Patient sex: M
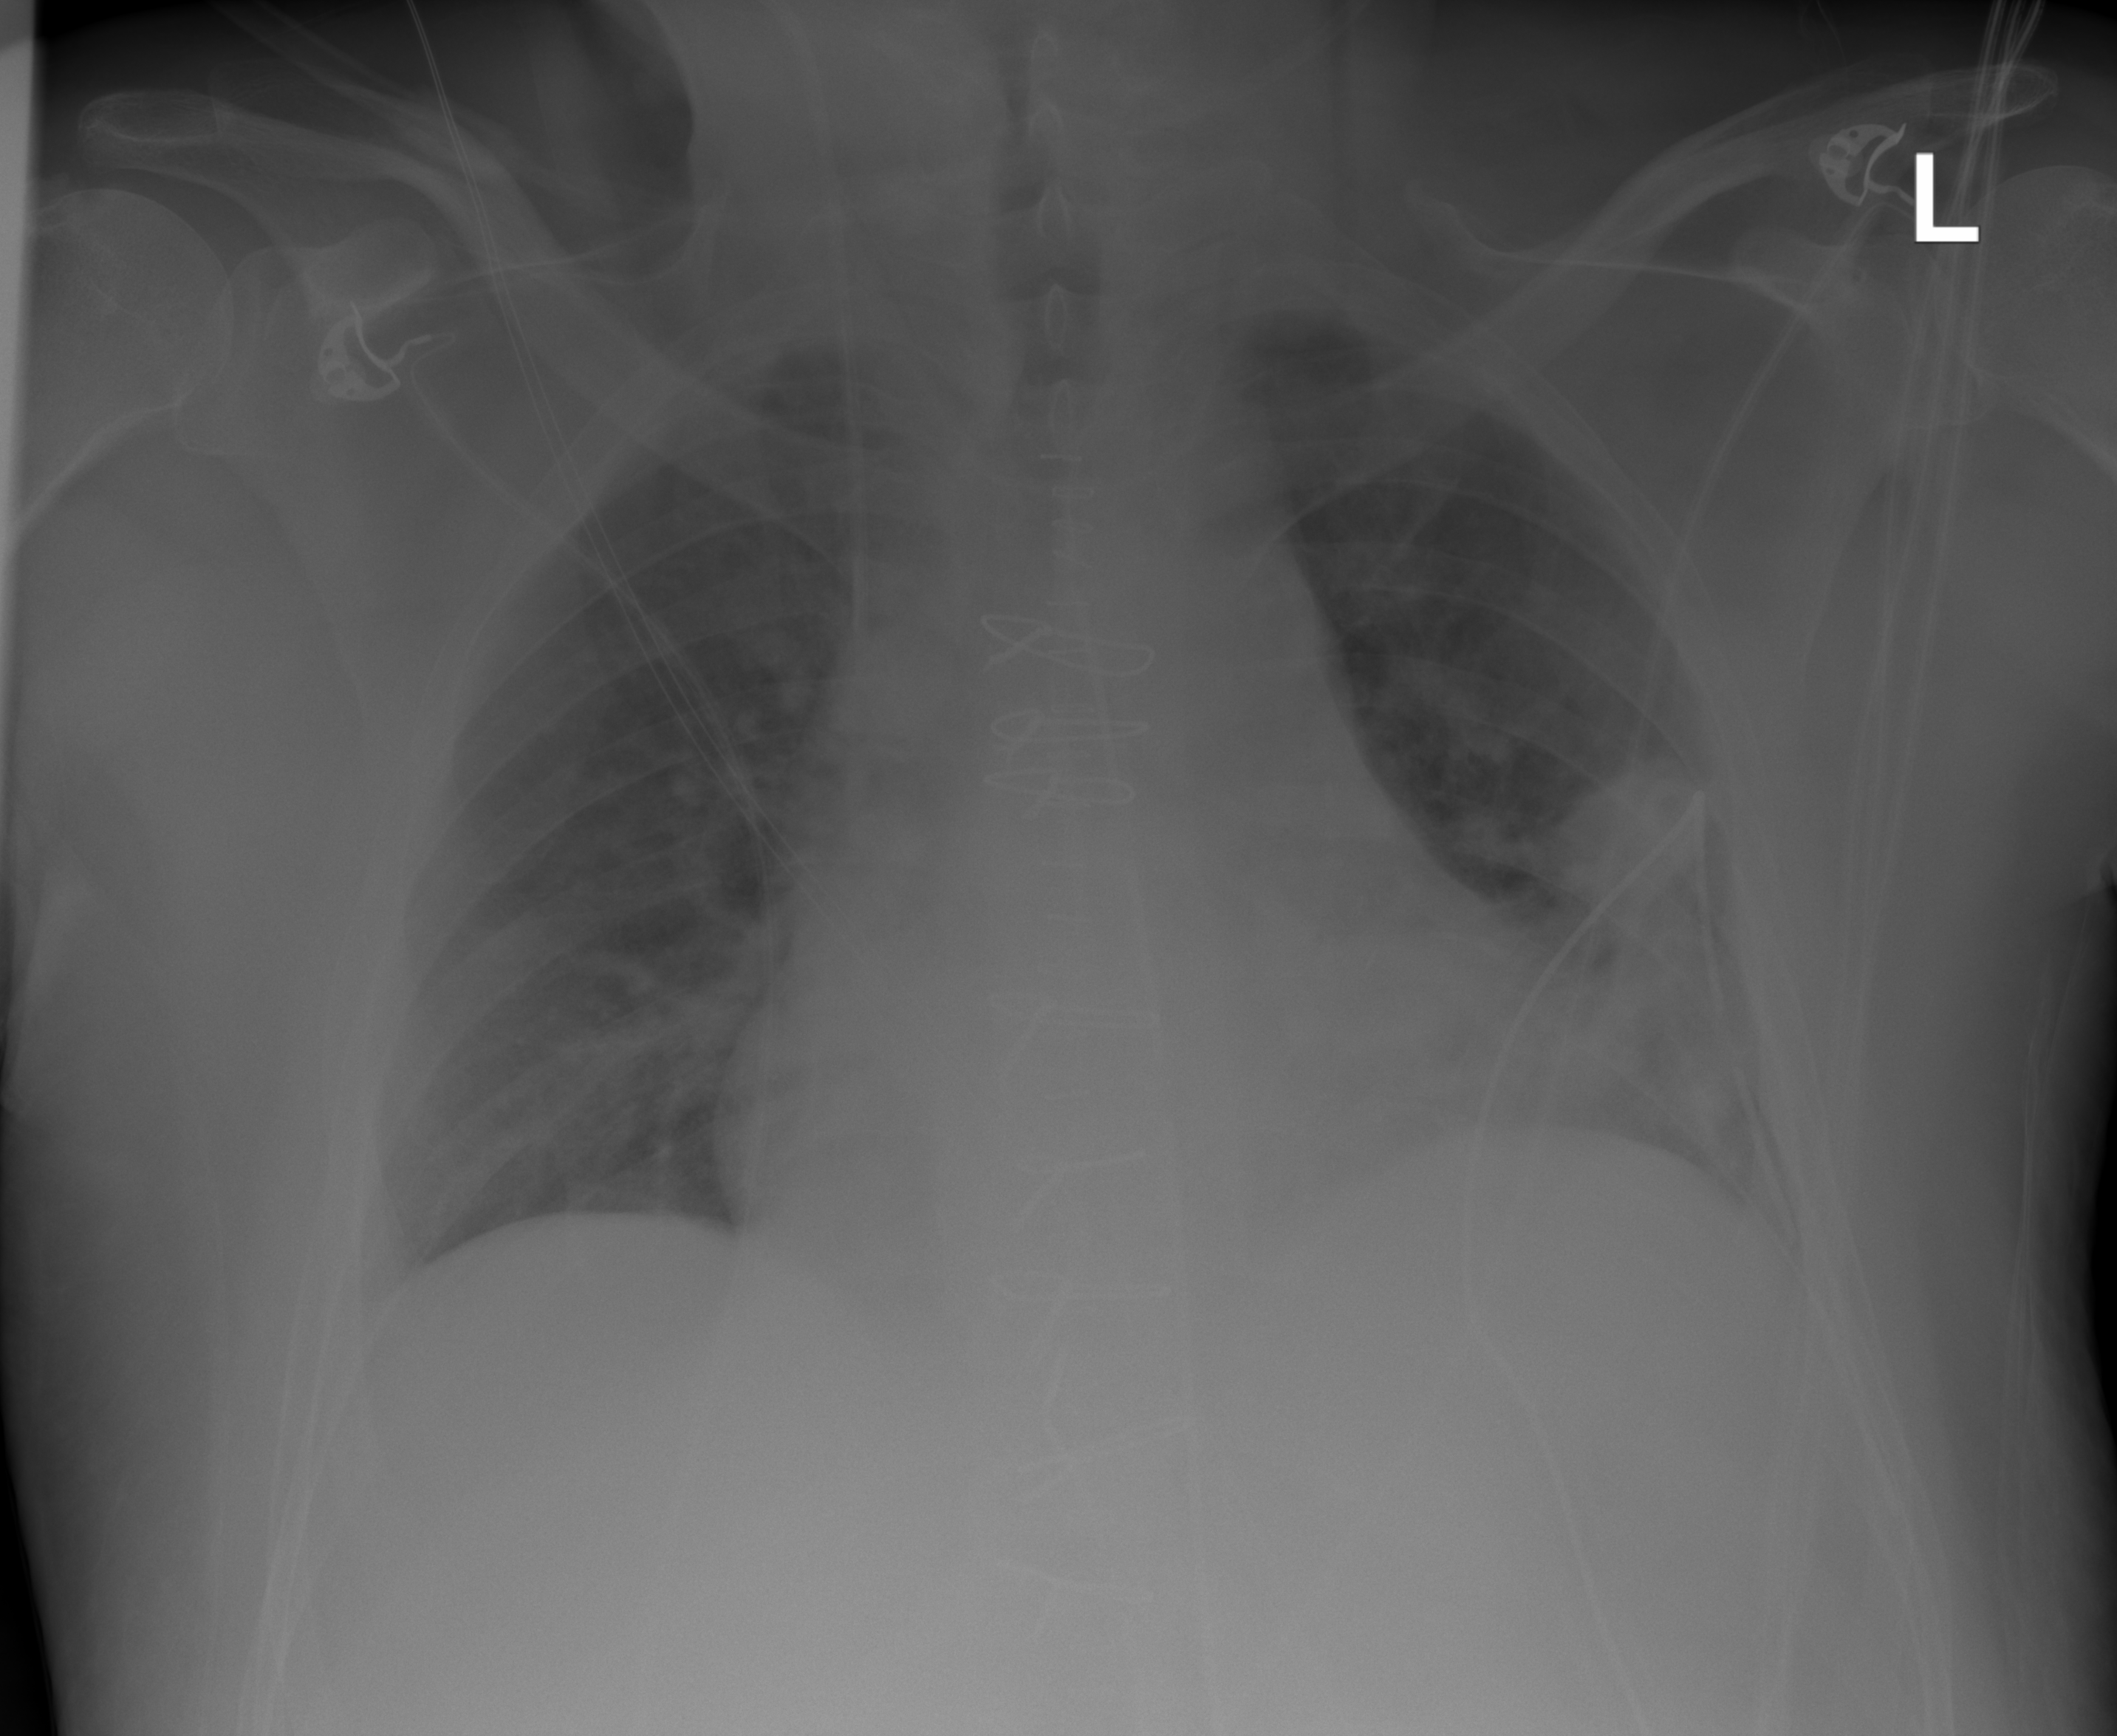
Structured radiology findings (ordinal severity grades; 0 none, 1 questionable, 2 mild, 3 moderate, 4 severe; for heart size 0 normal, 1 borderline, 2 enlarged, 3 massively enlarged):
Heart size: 0
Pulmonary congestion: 2
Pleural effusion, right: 0
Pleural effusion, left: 0
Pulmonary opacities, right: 0
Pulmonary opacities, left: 0
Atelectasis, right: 0
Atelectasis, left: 2